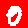
Digit: 0